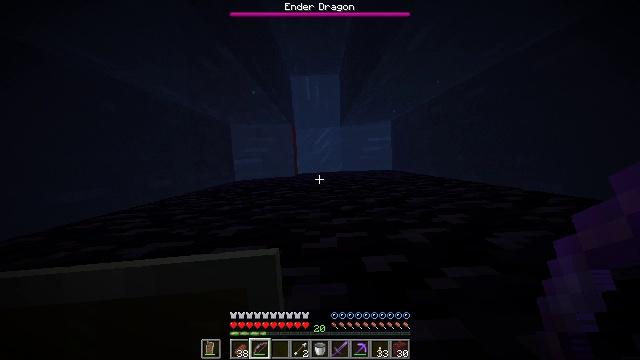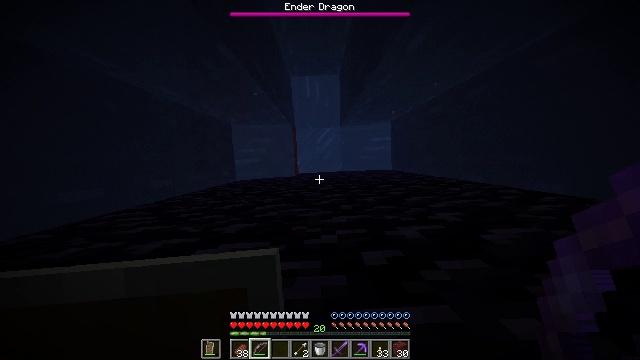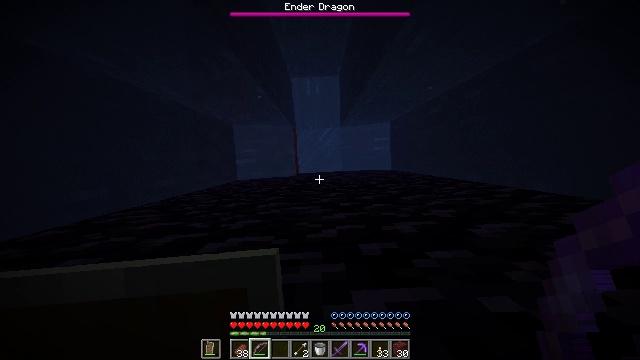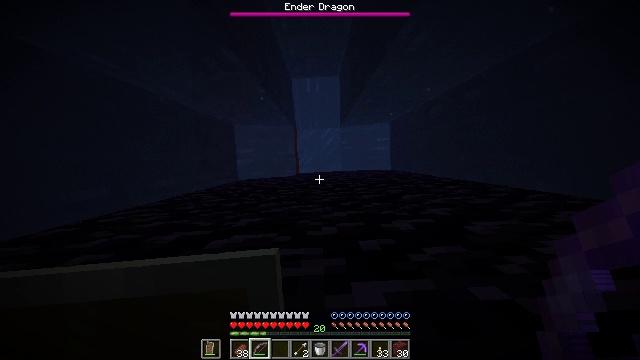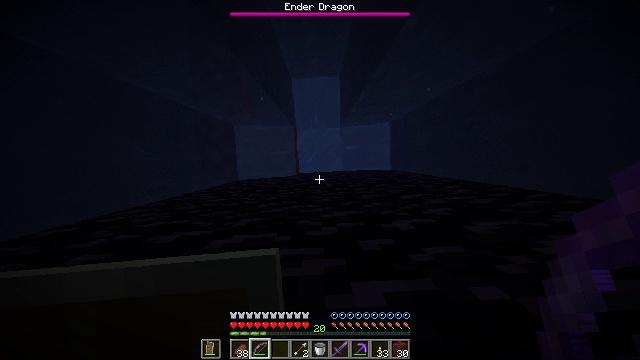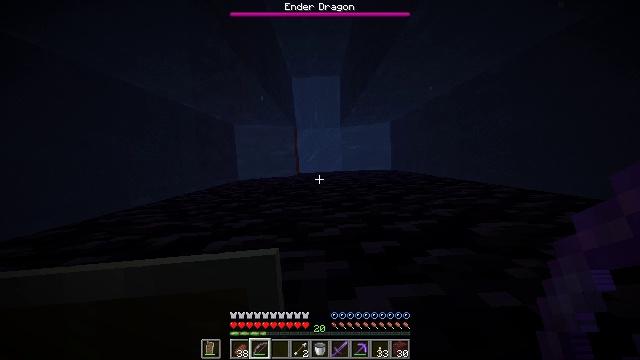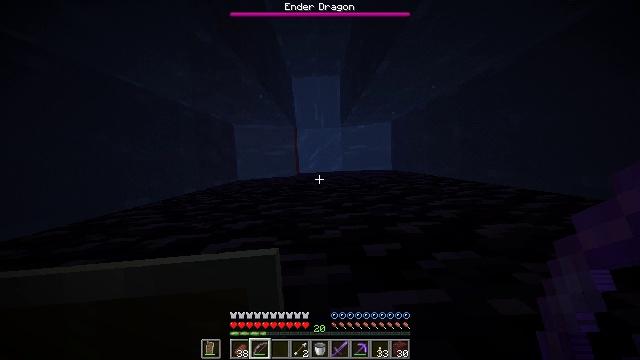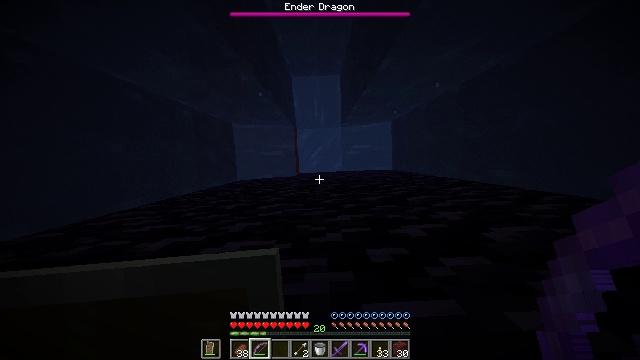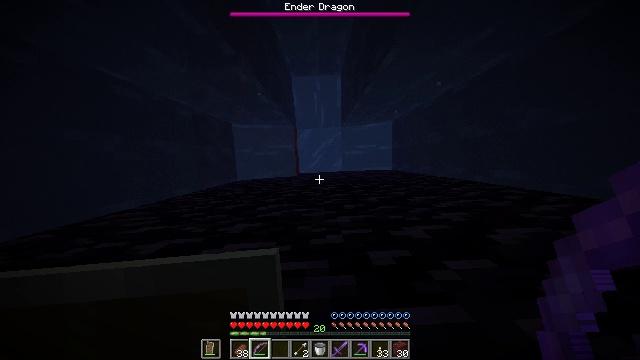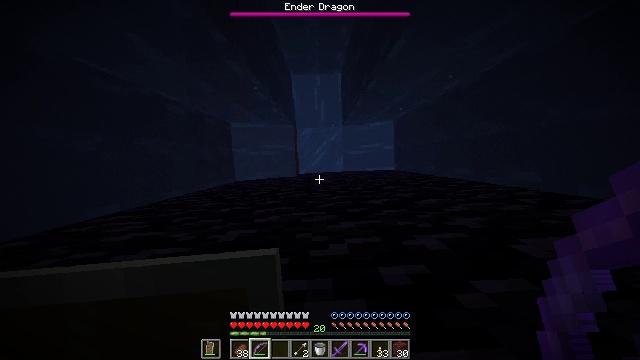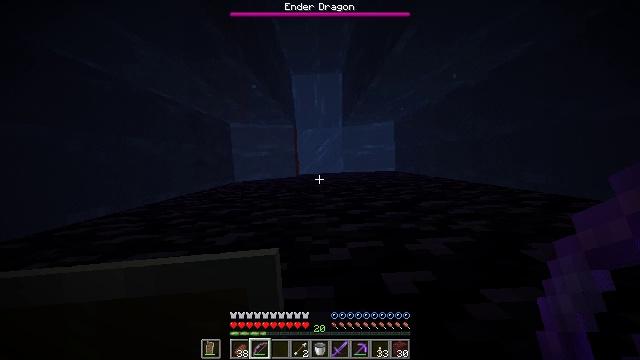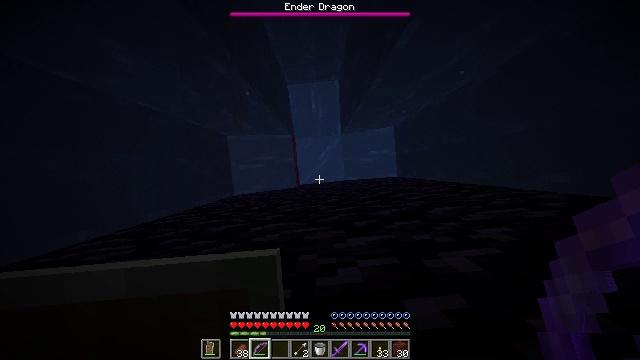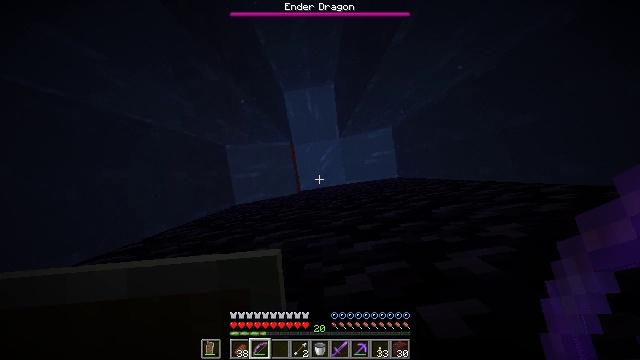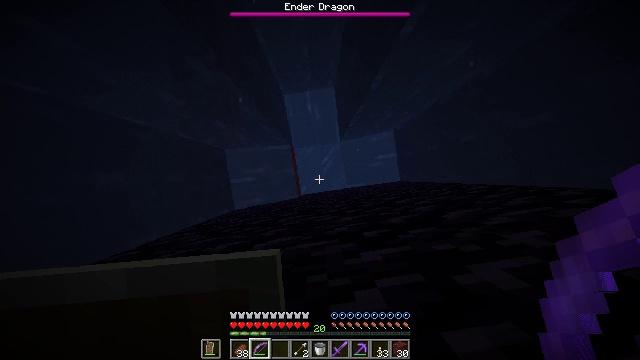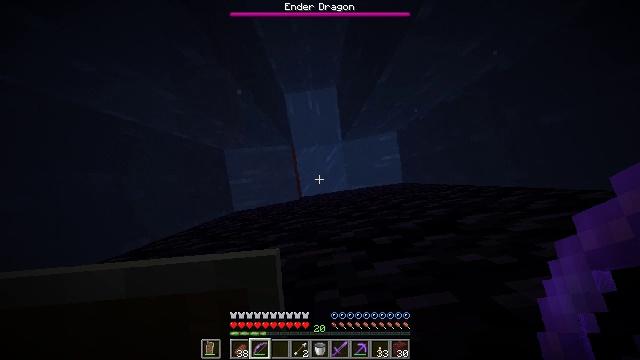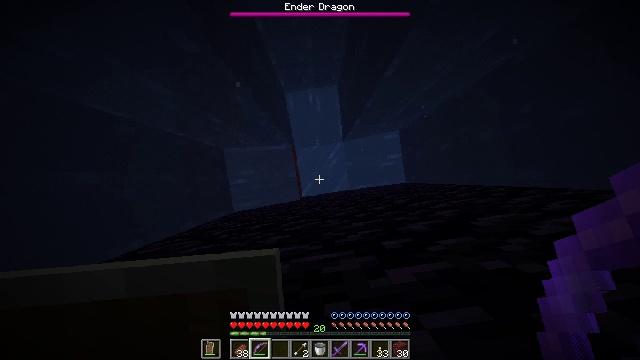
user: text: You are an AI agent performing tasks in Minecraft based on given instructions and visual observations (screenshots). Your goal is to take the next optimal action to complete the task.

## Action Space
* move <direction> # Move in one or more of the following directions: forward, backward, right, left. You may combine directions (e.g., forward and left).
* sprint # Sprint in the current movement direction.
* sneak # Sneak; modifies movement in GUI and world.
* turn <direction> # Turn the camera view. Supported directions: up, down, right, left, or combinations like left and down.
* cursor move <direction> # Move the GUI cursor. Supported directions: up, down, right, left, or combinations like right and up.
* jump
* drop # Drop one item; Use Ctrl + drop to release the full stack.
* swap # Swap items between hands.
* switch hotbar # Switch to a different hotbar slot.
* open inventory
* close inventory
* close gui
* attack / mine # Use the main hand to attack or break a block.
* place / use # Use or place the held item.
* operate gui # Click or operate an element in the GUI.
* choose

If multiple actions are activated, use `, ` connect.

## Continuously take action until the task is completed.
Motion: motion action
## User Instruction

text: Collect iron bars by breaking them.
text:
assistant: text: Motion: move forward
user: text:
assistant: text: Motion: move forward
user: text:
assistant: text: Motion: move forward, jump
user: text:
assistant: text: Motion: move forward, jump
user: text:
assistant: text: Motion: move forward, jump
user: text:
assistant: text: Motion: move forward, jump
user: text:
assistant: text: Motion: move forward, jump
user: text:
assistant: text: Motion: move forward, jump
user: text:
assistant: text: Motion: move forward, jump
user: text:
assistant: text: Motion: move forward, jump
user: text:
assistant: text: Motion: move forward, turn left and up, jump
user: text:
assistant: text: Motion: move forward, turn left, jump
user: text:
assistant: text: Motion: move forward, jump
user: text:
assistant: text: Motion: move forward, jump
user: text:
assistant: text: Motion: move forward, jump
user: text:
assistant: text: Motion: move forward, jump
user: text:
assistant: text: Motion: move forward, turn right, jump
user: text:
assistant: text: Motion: move forward, jump
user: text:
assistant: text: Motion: move forward, jump
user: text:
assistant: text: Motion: move forward, jump
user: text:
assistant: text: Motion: move forward, turn down, jump
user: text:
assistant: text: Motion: move forward, turn left and down, jump
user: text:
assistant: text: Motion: move forward, jump
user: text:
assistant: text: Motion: move forward, jump
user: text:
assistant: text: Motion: move forward, jump
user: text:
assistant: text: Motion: move forward, turn right, jump
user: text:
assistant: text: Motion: move forward, jump
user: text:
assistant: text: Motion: move forward, jump
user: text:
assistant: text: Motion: move forward and move right, jump
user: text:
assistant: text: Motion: move forward and move right, jump